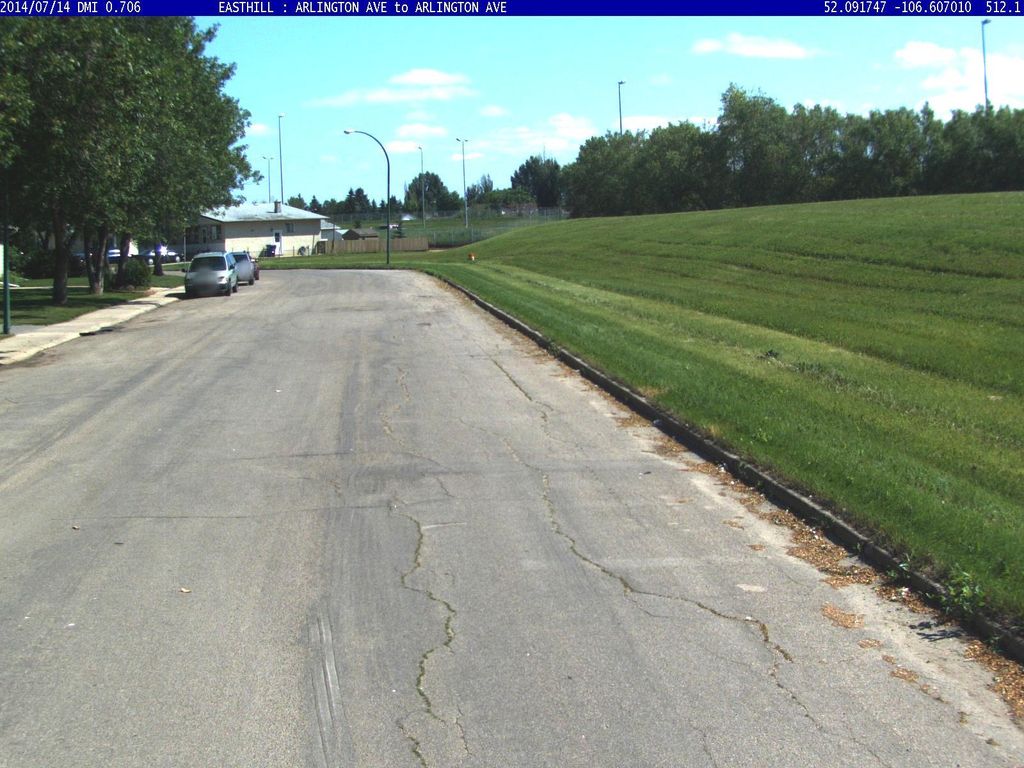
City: saskatoon